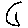
Label: moon